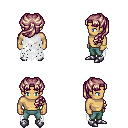
a pixel art fantasy rpg character, male body template, human, tanned skin, white tattered cape, teal pants, white blonde princess hairstyle, bracelets, metal boots, four views (front, back, left, right), 2x2 character sprite sheet, small pixel art, hard edges, no anti-aliasing